Interaction volume radius: 10 \u00c5
Interaction volume height: 10 \u00c5
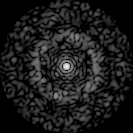
Disorder parameter: 0.8153